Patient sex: F
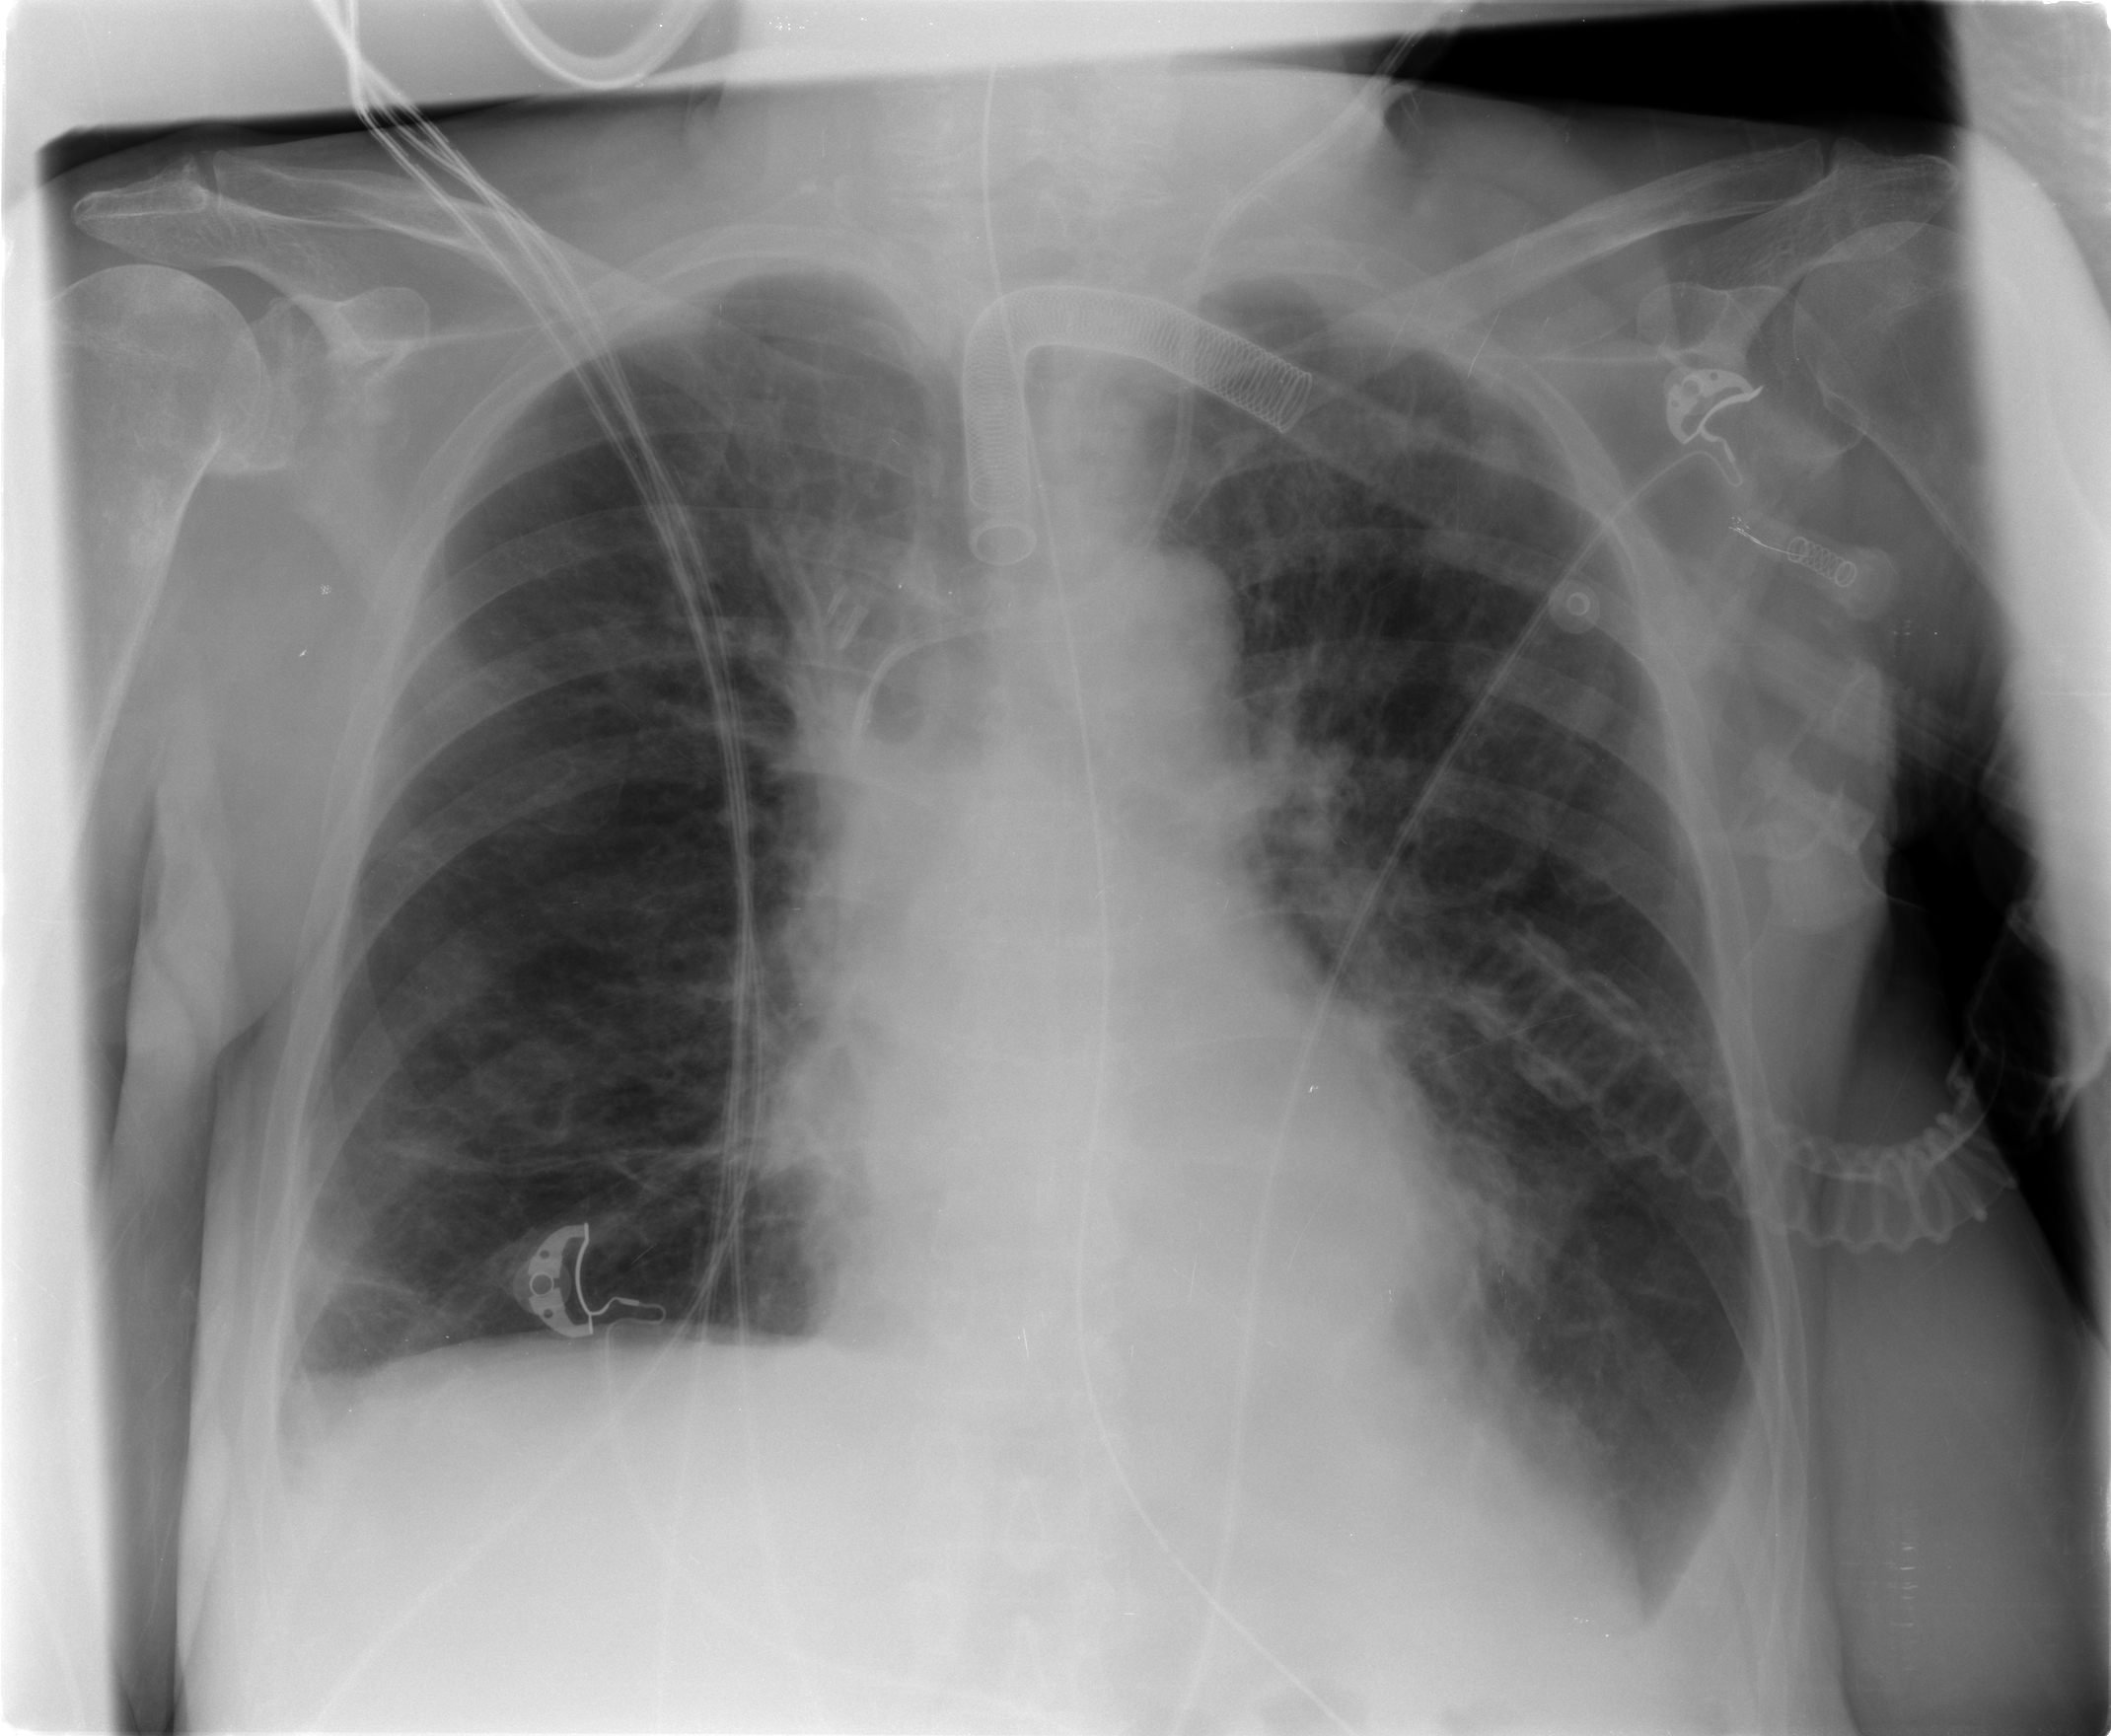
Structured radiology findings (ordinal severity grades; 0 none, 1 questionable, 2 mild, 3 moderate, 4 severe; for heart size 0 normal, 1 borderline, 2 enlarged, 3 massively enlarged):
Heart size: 0
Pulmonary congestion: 1
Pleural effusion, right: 1
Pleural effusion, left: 2
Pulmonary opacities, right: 1
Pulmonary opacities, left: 1
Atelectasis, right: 2
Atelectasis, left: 2